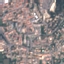
Land use / land cover class: Residential